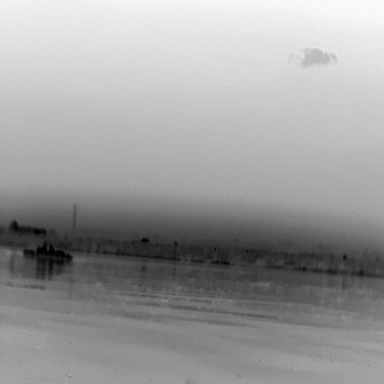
There is a warship in the infrared image.